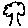
Label: tree